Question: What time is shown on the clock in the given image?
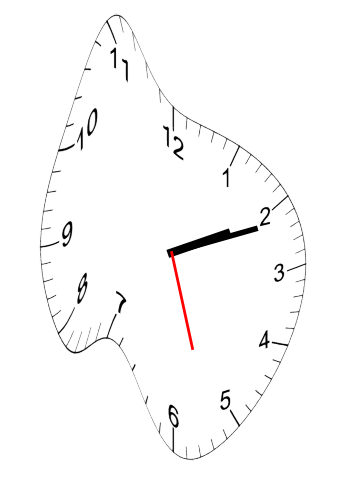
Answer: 02:11:27